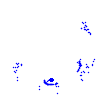
Particle: electron